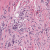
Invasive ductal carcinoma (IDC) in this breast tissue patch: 1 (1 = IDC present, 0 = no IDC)